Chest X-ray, PA view. Patient: 41 years old, sex F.
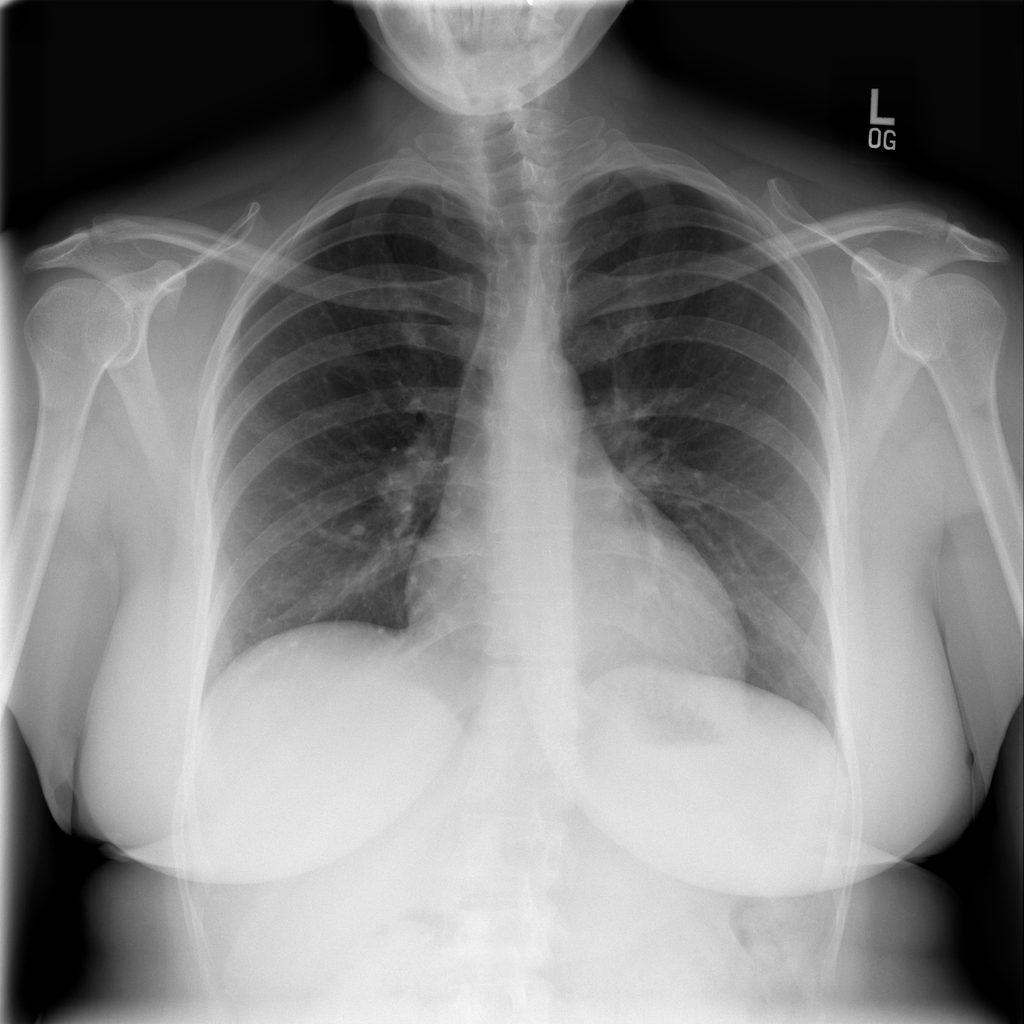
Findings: No Finding